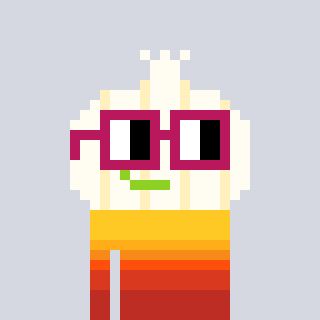
a pixel art character with square dark red glasses, a garlic-shaped head and a foggrey-colored body on a cool background